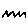
Label: zigzag